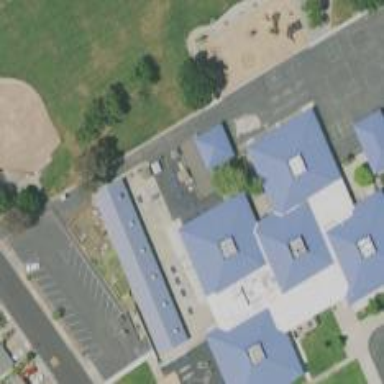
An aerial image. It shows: School building.